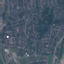
Label: Residential